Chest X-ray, PA view. Patient: 54 years old, sex F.
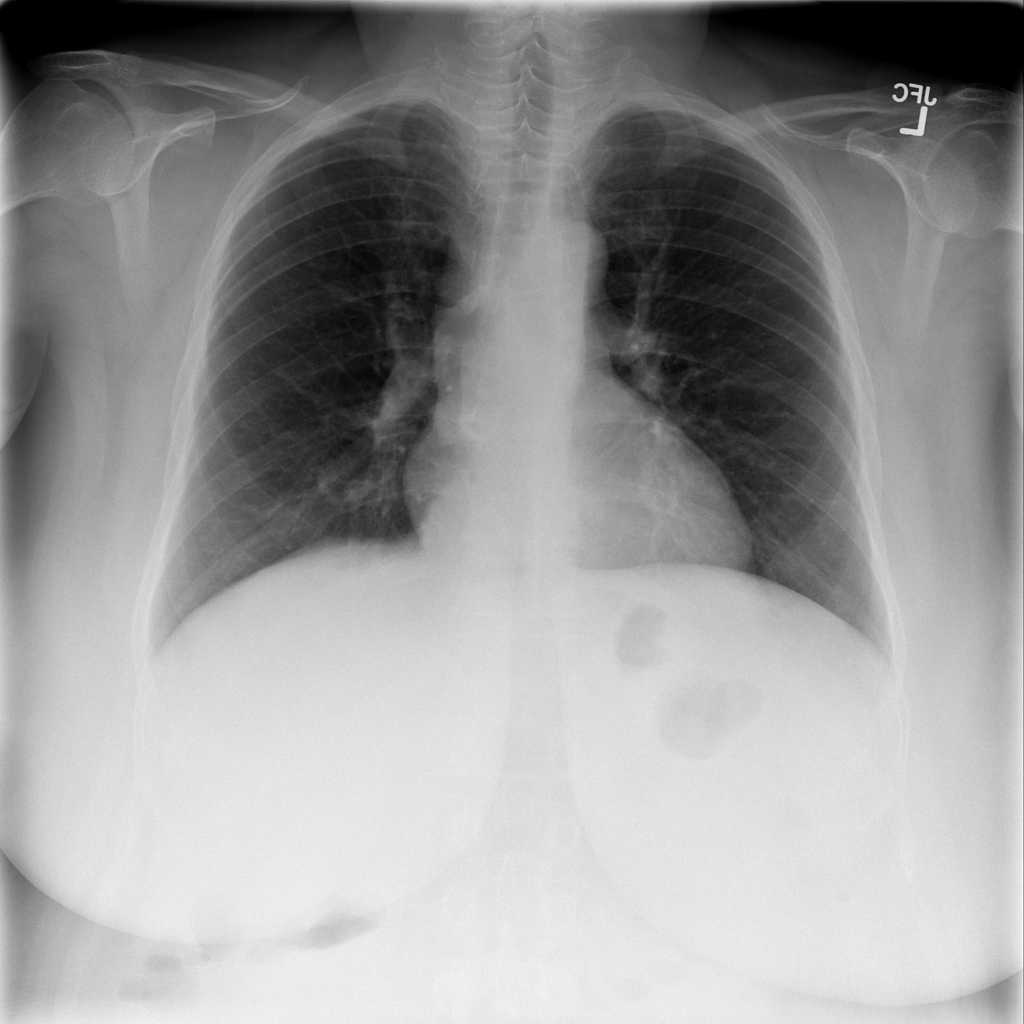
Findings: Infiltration